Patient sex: F
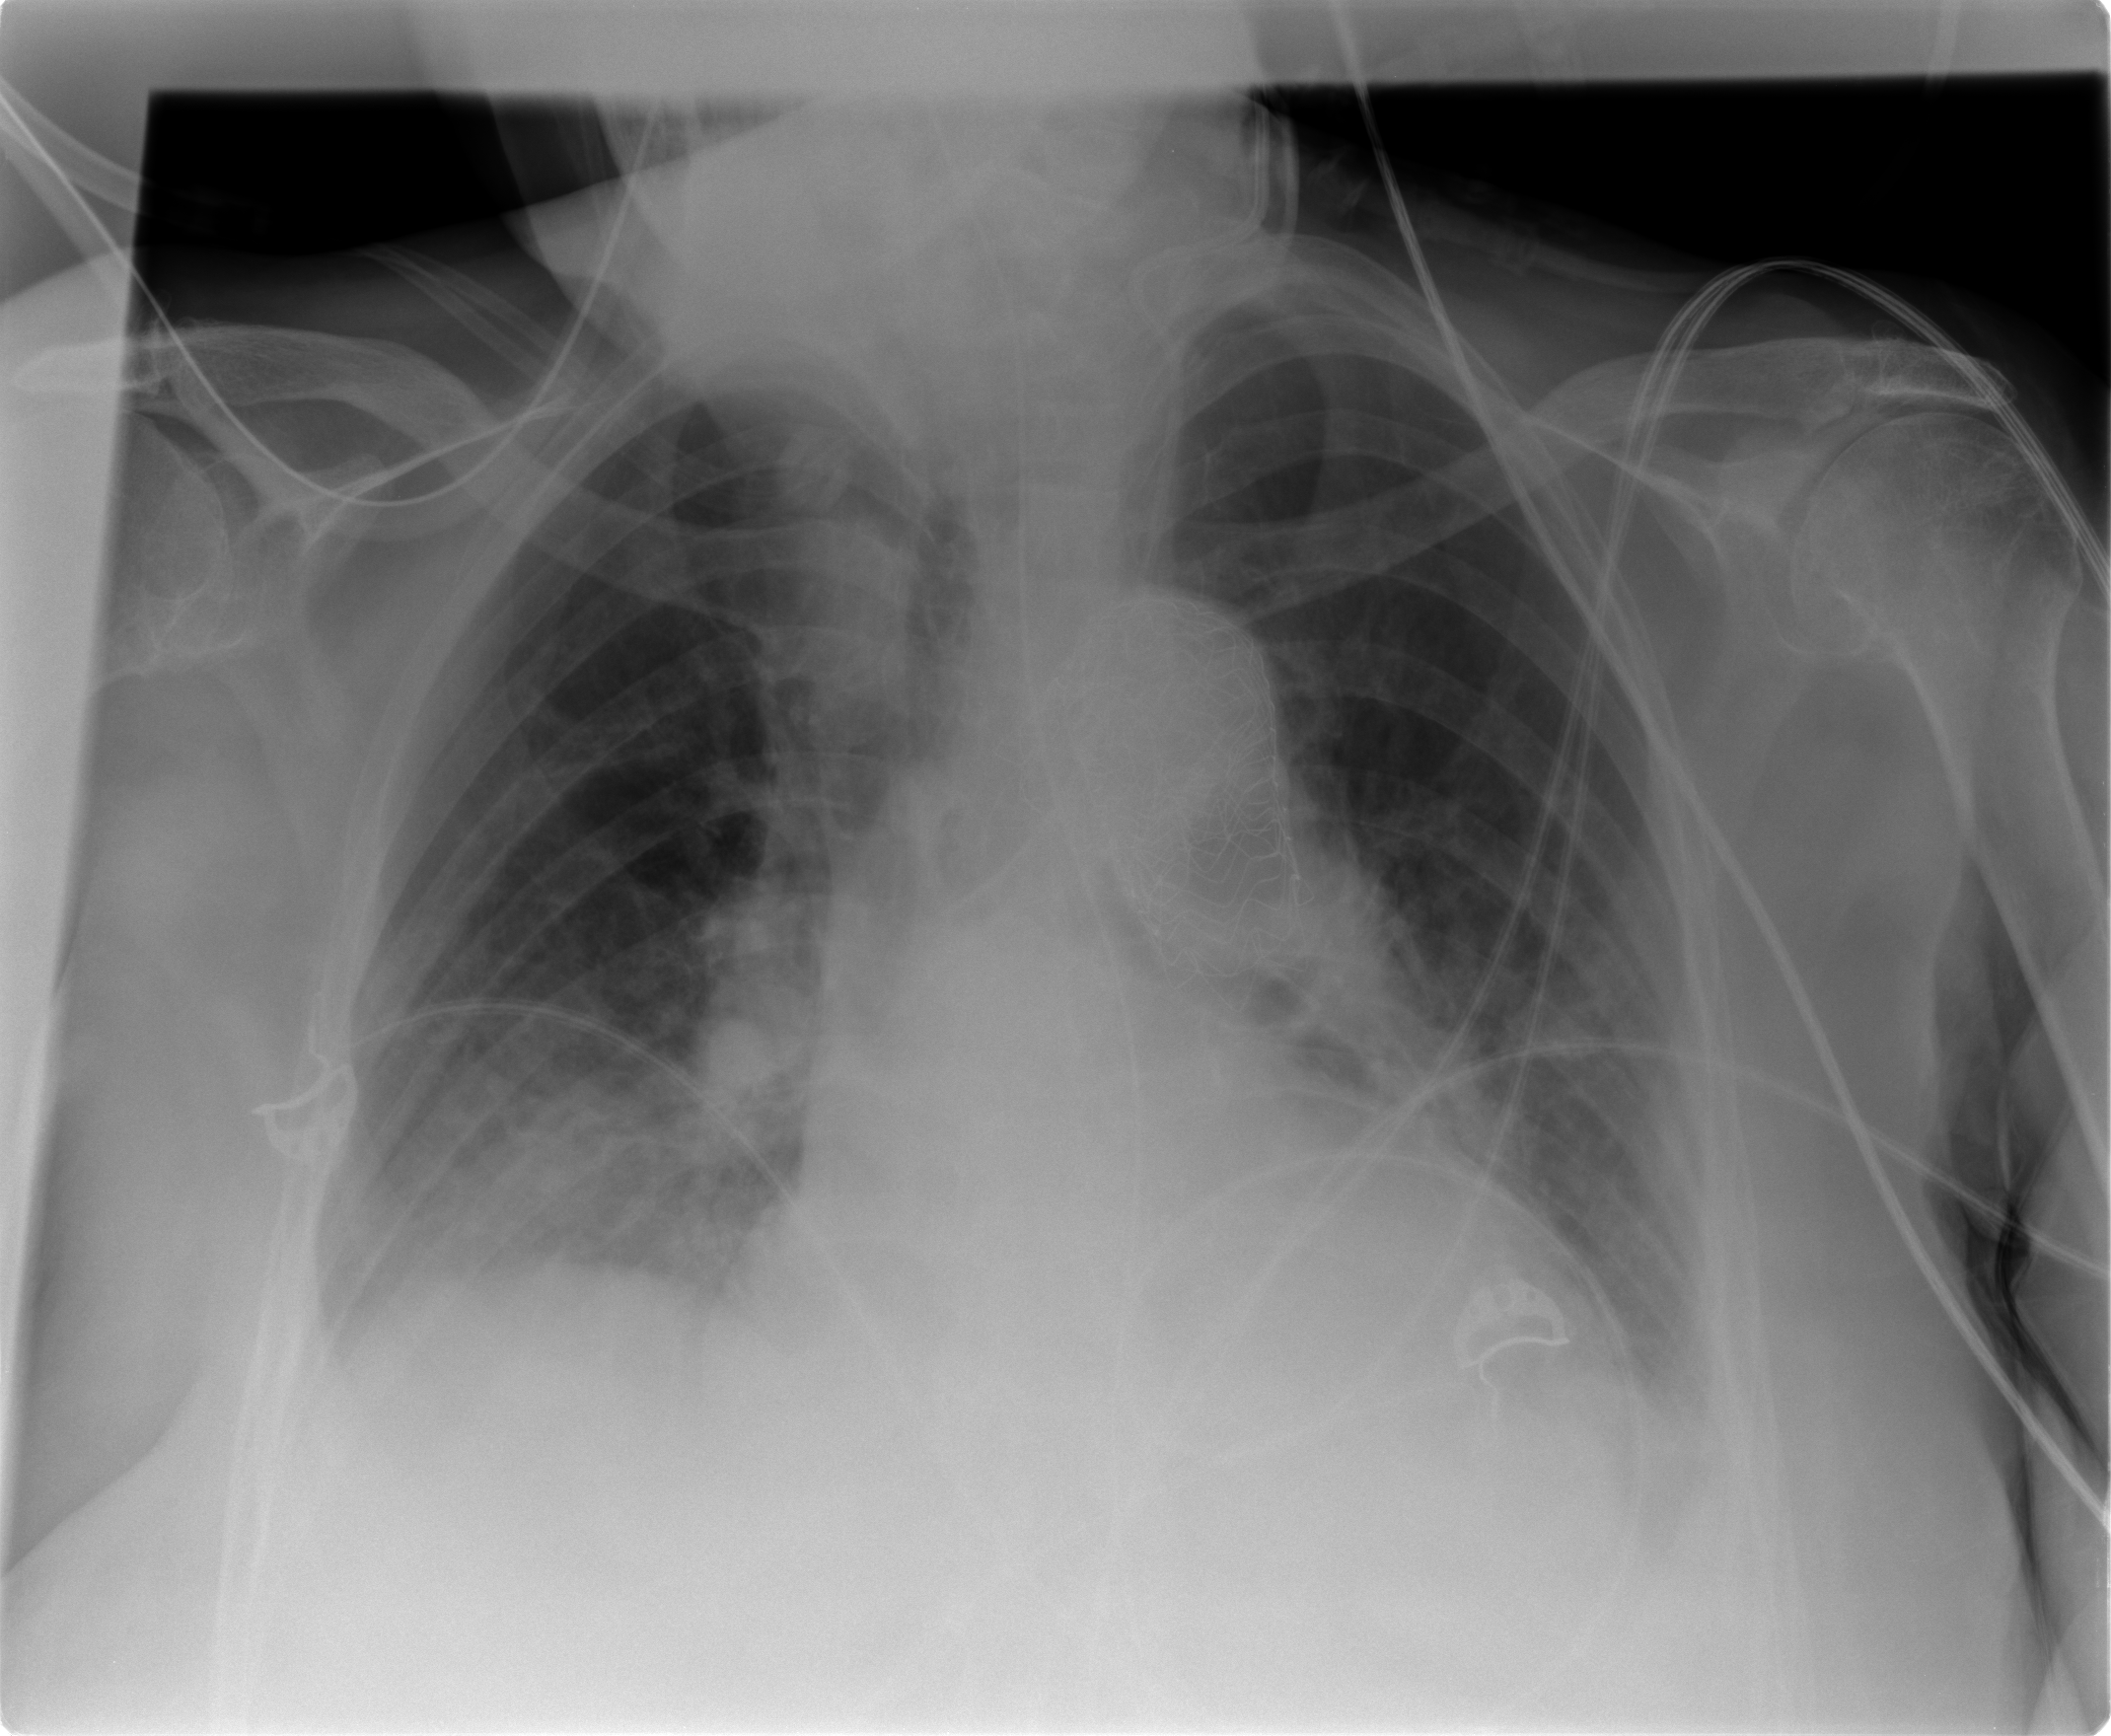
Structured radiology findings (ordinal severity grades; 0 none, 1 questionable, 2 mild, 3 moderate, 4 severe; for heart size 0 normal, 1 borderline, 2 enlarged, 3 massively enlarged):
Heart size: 1
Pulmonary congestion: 2
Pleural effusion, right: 2
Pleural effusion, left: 2
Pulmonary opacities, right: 2
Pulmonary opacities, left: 1
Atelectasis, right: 2
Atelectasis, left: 2